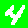
Digit: 4